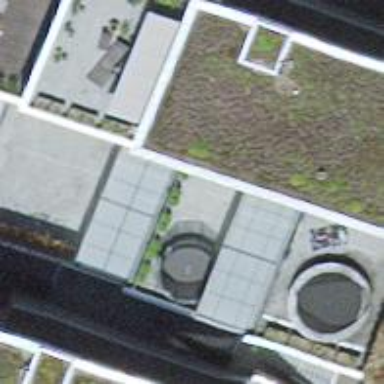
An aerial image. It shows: Building.